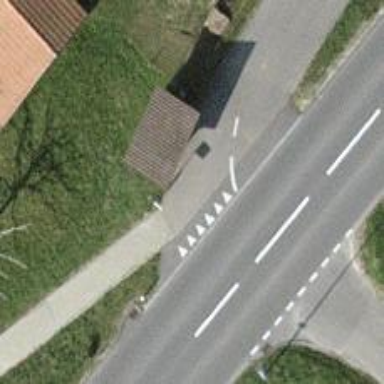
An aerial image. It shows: Bus stop with sheltered platform for public transport.